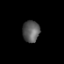
Tissue: prostate
Cell type: T cells
Senescence score: 0.2761
Nuclear area (px): 356
Mean DAPI intensity: 91.205